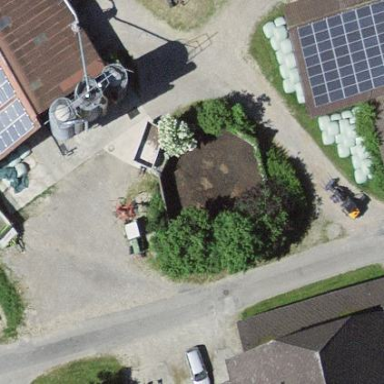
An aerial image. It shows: Building with storage tank.